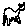
Label: cat